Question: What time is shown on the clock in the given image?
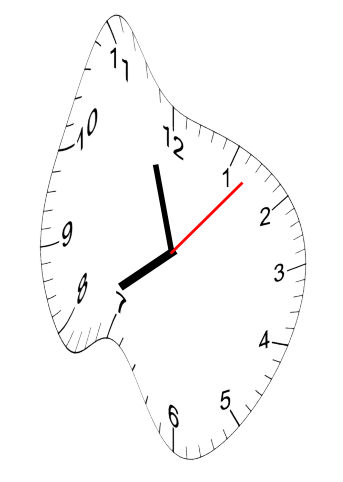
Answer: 07:57:07